Question: I have two models as follows.
'Country'
'''
public class Country{
private String countryName;
private List<State> states;
// Getters/setters.
}
'''
'State'
'''
public class State{
private String stateName;
private String stateCode;
// Getters/setters.
}
'''
In my backing bean I have a 'List<Country>' property.
How do I display it in my '<p:dataTable>' as follows?

And once an user select a row, how do I get both the country and state?
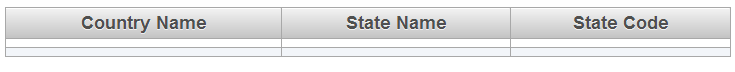
Answer: Kolossus made very good suggestions, but actually it is highly possible that none of them will give you the presentation of data you want. So I propose a third way: modify the model a bit to account for your view needs. It is necessary to do that because every row in '<p:dataTable>' is composed of a element from your list and that iteration is the only iteration. So in order to achieve your functionality you shall provide all the row information you need within the iterated element, by basically modifying the model presentation.
One of the approaches is to create an additional class containing 'Country' and 'State' objects (or alternatively the string properties you need to display):
'''
public class CountryState {
private Country country;
private State state;
}
'''
create a list for iteration 'on the fly' (or alternatively beforehand):
'''
public List<CountryState> getCountryStates(List<Country> countries) {
List<CountryState> lst = new ArrayList<CountryState>();
for(Country country : countries) {
for(State state : country.getState()) {
lst.add(new CountryState(country, state);
}
}
return lst;
}
'''
and use it in your datatable:
'''
<p:dataTable value="#{bean.countryStates}" var="cs">
<p:column headerText="Country name">
<h:outputText value="#{cs.country.name}" />
</p:column>
<p:column headerText="State name">
<h:outputText value="#{cs.state.name}" />
</p:column>
<p:column headerText="State code">
<h:outputText value="#{cs.state.code}" />
</p:column>
</p:dataTable>
'''
Alternatively, you may consider using <URL> if you want to unite rows/columns.